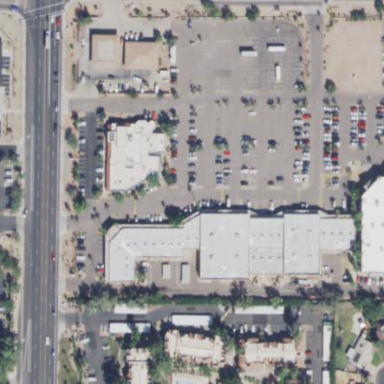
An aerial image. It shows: Retail area.